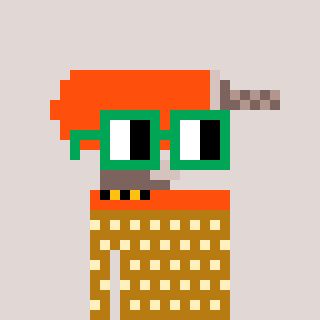
a pixel art character with square green glasses, a drill-shaped head and a gold-colored body on a warm background